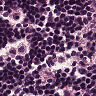
Metastatic tissue present: no